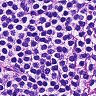
Metastatic tissue present: no